Question: I'm creating a messaging system and I'm trying to set it up so it will have a "conversation view" and so users can reply to a message. To do this I have to have a primary ID for each conversation in the table and then a separate unique ID for each message.
My problem is that when I try replying to a message I get this error:
> Duplicate entry '98' for key 1
It looks like it isn't allowing me to use the same ID in a column, but I don't have a 'unique' thing set in the table AFAIK.
I also tried to drop the PRIMARY for the 'id' column but got this error:

The message is:
> #1075 - Incorrect table definition; there can be only one auto column and it must be defined as a key
I don't understand why it won't let me insert the same ID into the 'id' column, because as you know I need an ID for each conversation.
The 'mysql_query' that I'm using to insert the reply into the table is:
'''
$sql = "INSERT INTO messages (id, message_id, to_user, message, subject, from_user, date, time, date_short)
VALUES ('$id', '$message_id', '$to', '$message', '$subject', '$user', '$date', '$time', '$date_short')";
mysql_query($sql) or die(mysql_error());
'''
Thanks in advance!
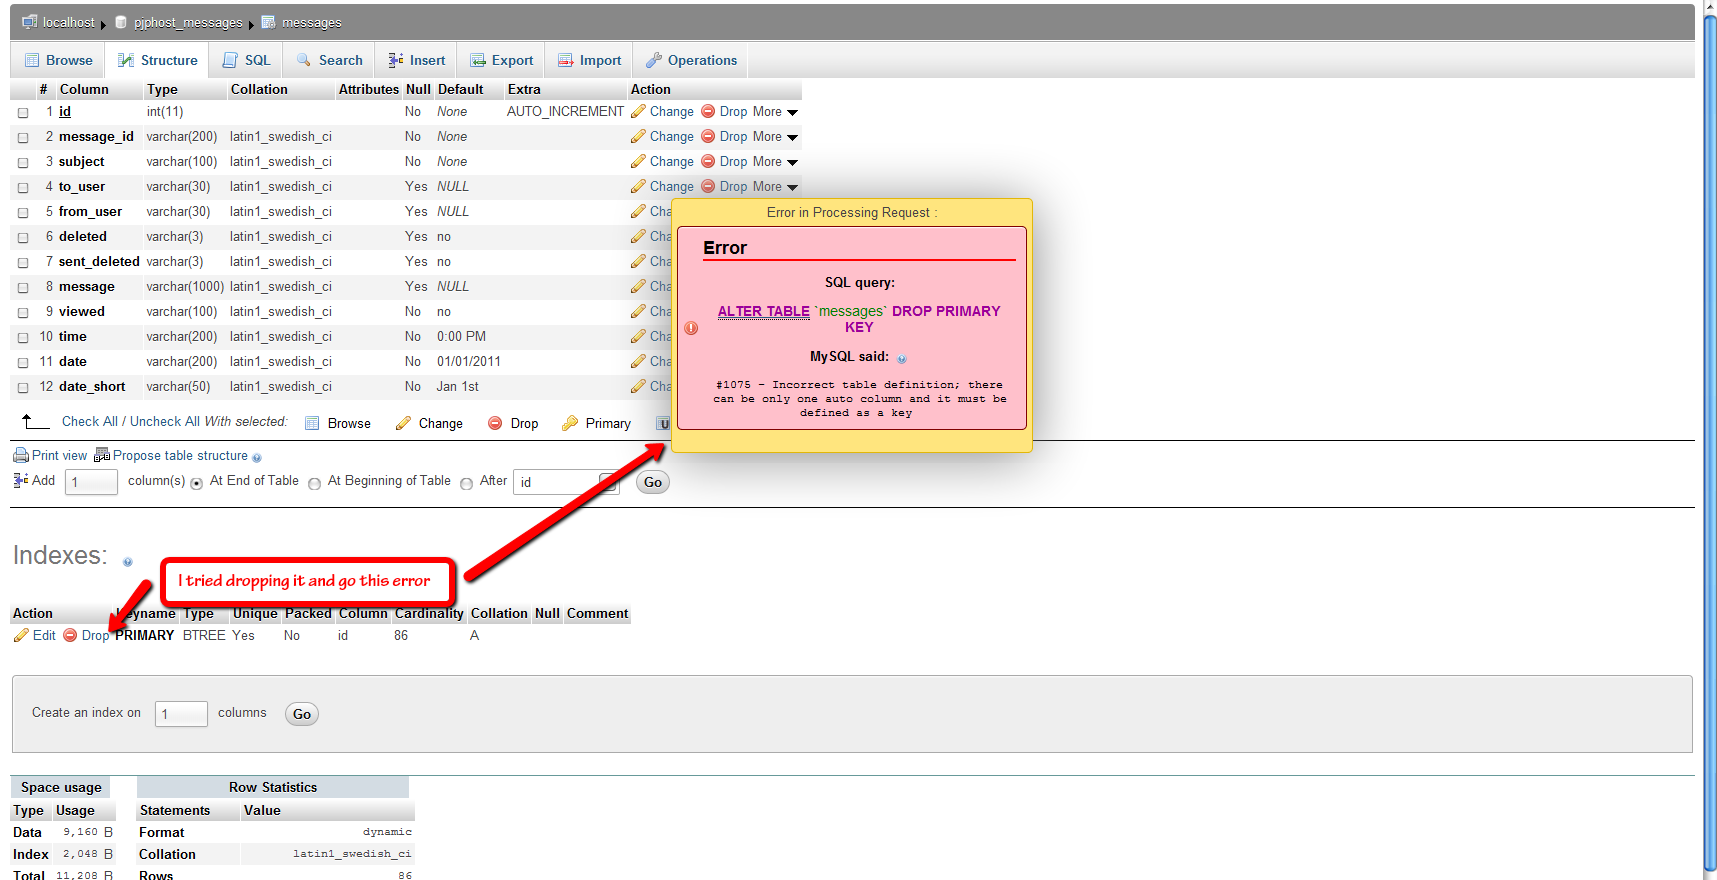
Answer: Your primary key can not be repeated, otherwise it isn't so useful as a key, is it? The primary key must uniquely identify the record.
The reason you're getting the error is that the column is set to be auto-number. You have not added that column to a separate key, which is a requirement for auto-number columns in MySQL.
Add it to a key/index with that column first, then remove the PK attribute. Make sure you have some PK in the table.